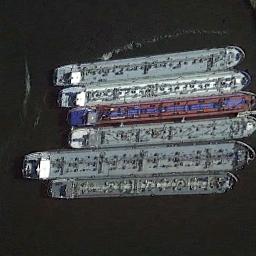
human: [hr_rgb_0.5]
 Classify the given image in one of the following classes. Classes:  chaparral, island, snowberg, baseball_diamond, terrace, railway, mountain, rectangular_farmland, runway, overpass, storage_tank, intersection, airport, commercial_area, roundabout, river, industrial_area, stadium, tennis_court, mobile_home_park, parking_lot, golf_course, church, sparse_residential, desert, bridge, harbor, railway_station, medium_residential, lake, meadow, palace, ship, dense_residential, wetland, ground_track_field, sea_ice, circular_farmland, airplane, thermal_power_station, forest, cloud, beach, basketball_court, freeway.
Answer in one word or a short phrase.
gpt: ship